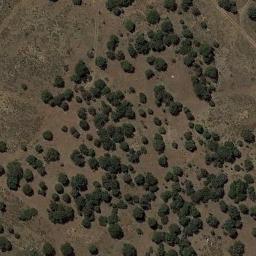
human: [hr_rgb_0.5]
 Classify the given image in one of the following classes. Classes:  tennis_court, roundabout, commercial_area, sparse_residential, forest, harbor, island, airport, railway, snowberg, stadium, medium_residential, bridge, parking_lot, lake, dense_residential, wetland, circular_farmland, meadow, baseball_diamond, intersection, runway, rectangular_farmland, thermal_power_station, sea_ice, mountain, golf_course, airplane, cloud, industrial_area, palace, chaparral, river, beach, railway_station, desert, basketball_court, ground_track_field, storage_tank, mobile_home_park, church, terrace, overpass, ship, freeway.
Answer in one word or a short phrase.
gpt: chaparral